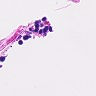
Metastatic tissue present: no